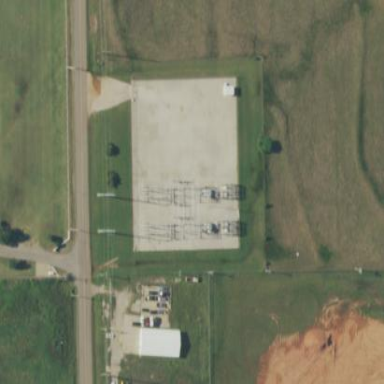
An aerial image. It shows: Power substation.